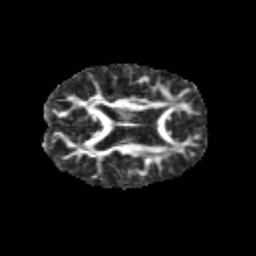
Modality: FA
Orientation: axial
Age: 10
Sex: male
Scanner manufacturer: siemens
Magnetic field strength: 3 T
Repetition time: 3.8 s
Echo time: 0.07 s